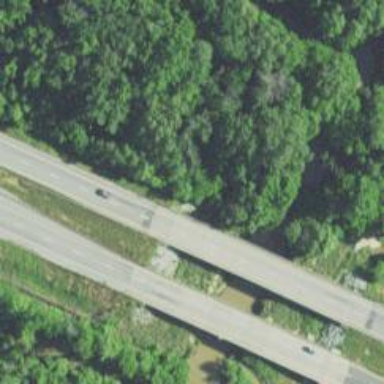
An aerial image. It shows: Trunk road bridge.